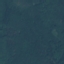
Label: Forest